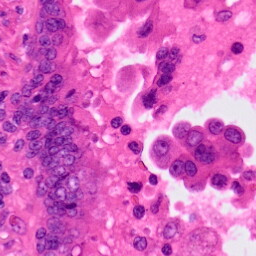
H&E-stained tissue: Lung